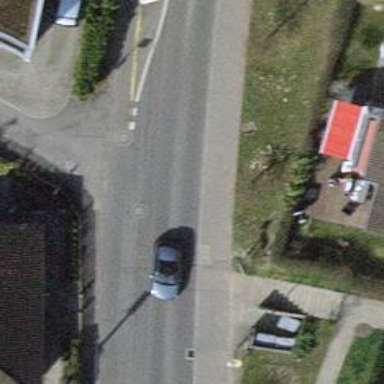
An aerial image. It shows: Post box.